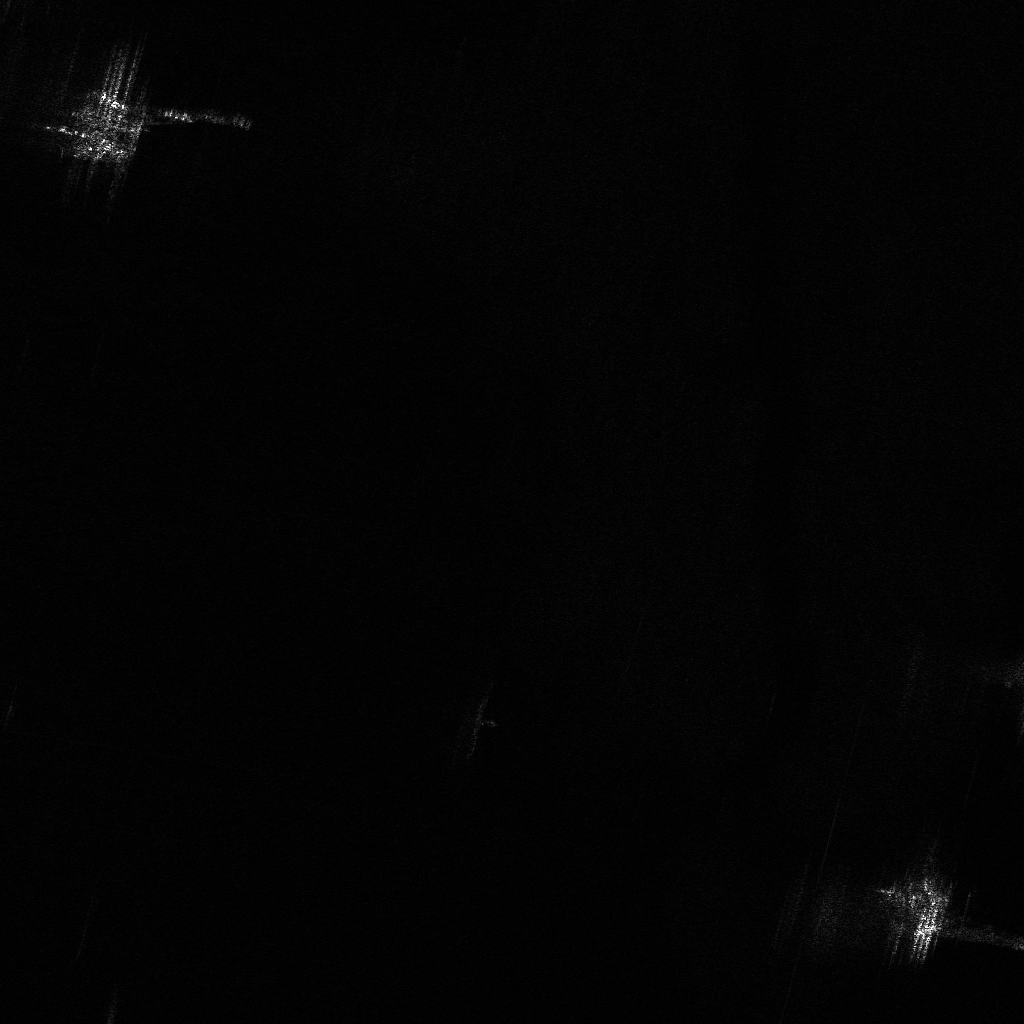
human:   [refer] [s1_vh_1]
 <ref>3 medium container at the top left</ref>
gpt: <box>[[7, 8, 14, 10, 16], [6, 10, 13, 12, 16], [6, 12, 12, 14, 16]]</box>

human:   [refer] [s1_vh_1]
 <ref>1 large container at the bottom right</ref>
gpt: <box>[[86, 87, 94, 90, 11]]</box>